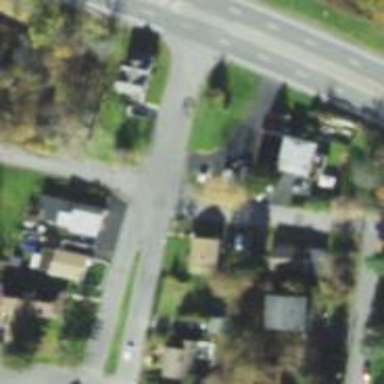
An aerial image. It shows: Road with stop sign.